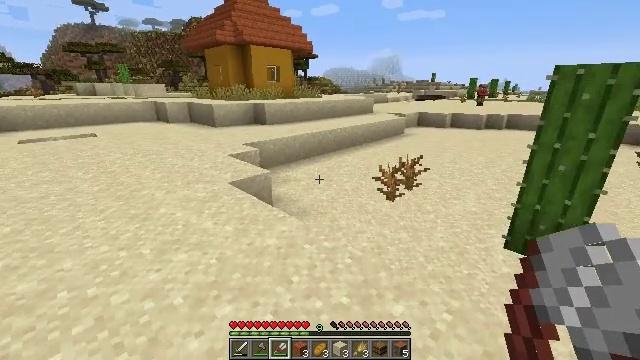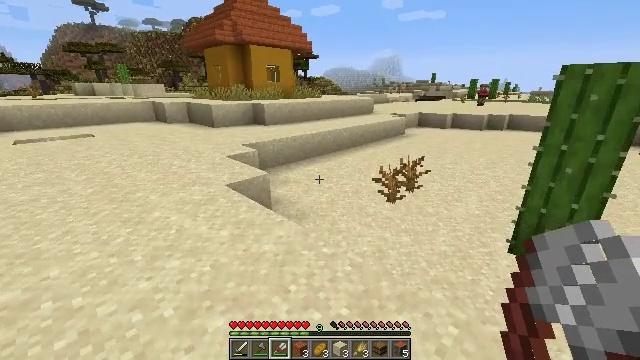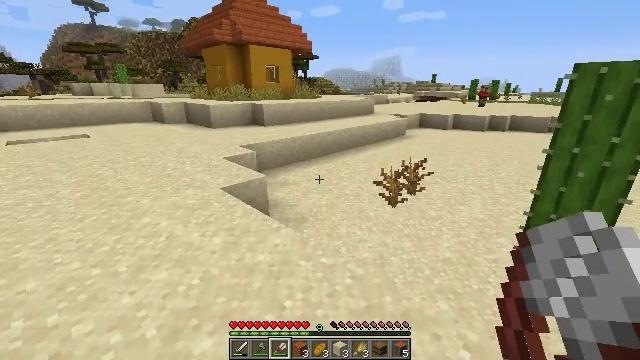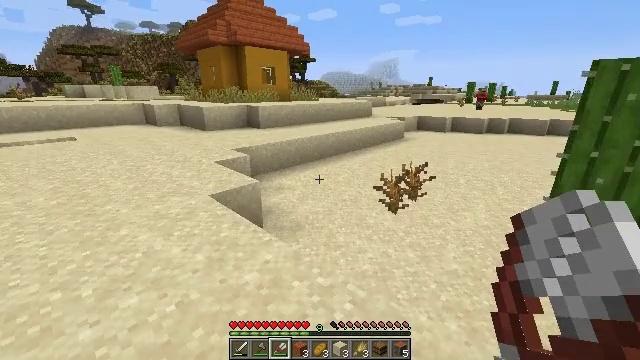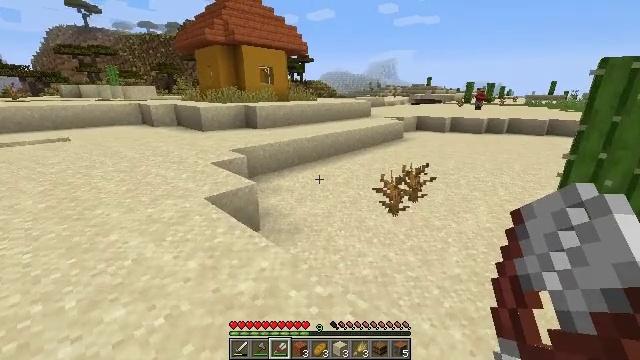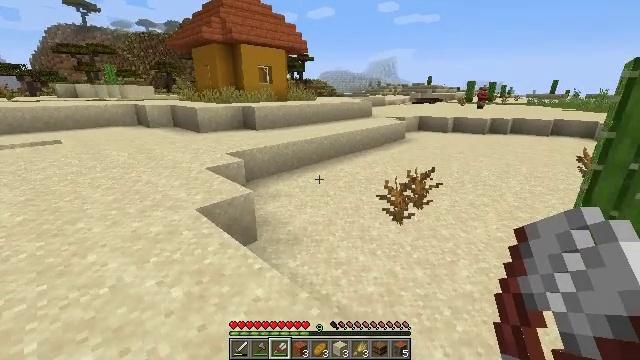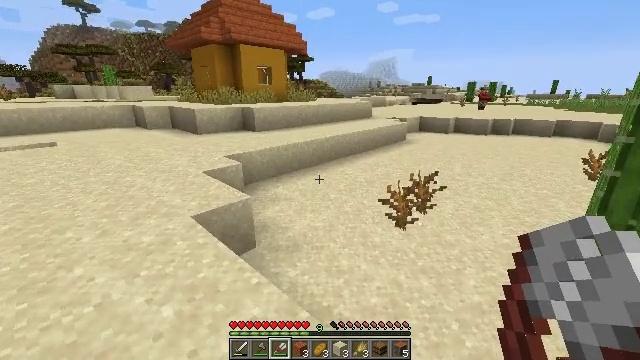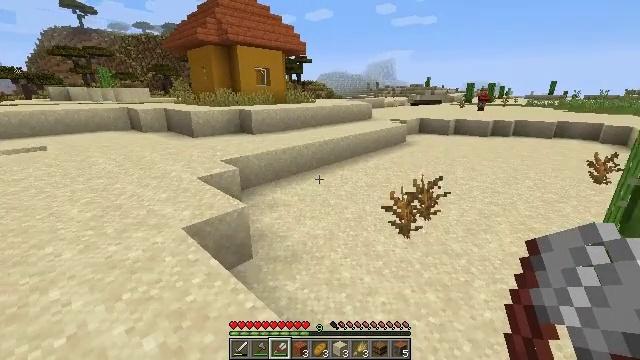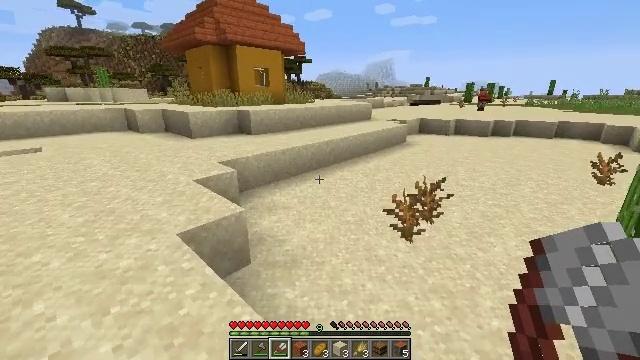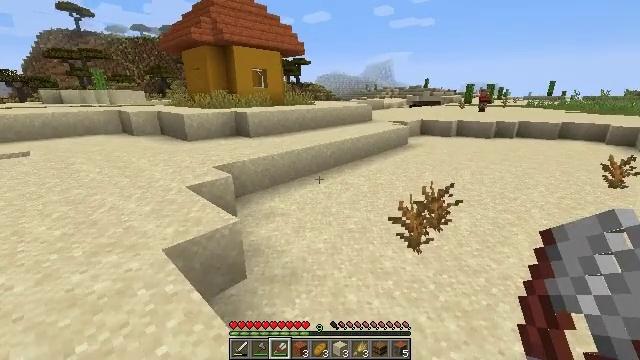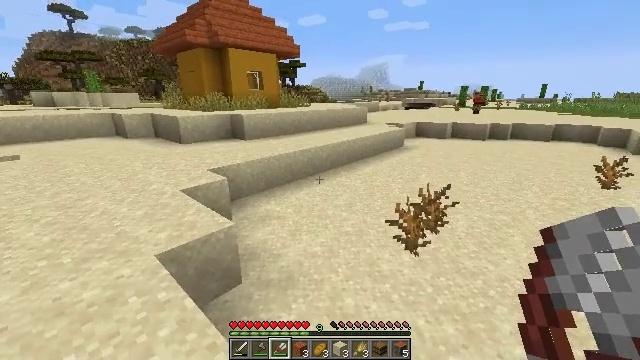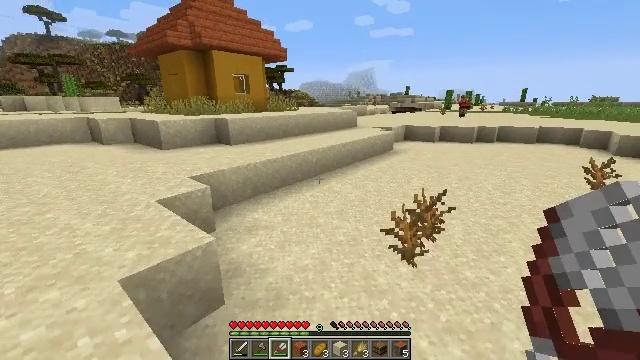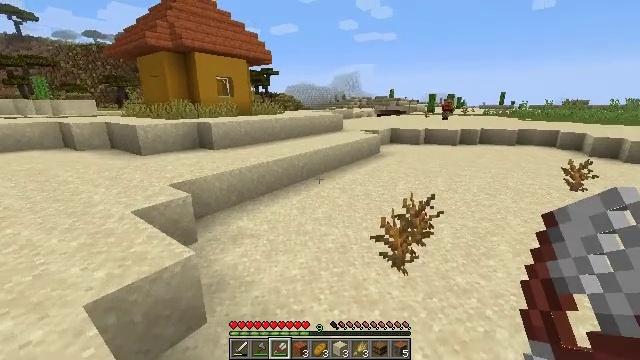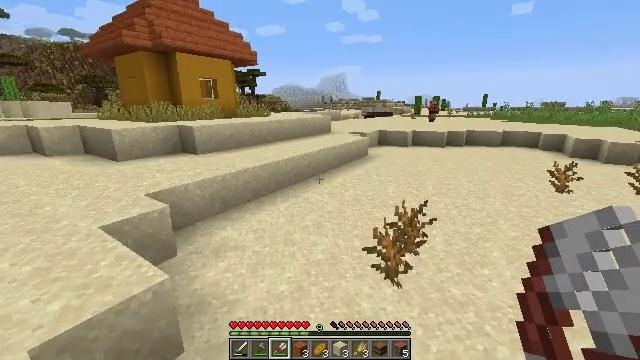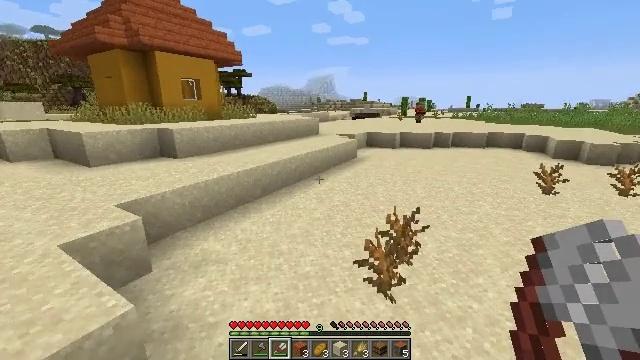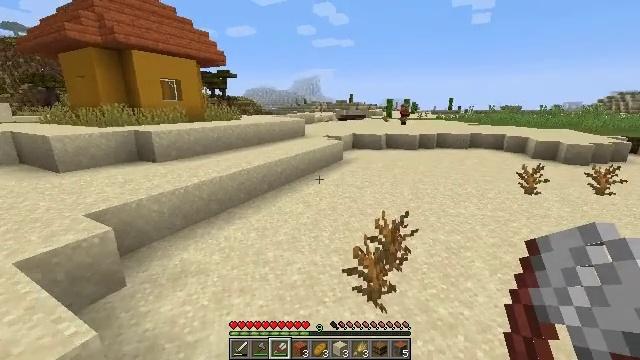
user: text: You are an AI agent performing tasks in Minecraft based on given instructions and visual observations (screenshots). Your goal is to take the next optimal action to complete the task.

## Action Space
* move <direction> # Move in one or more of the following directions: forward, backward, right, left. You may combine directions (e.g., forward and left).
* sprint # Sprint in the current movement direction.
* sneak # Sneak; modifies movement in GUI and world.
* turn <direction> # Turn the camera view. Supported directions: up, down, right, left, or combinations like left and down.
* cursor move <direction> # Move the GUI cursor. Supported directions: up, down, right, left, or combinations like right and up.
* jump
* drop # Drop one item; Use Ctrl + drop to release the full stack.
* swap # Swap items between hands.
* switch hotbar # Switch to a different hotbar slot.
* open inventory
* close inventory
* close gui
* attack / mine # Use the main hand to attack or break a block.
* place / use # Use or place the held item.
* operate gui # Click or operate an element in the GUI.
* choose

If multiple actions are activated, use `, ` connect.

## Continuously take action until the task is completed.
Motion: motion action
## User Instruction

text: Remove a bread from the inventory.
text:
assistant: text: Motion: move forward
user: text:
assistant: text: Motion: move forward
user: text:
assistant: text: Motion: move forward
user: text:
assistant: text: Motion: move forward
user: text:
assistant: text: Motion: move forward
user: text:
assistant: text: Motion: move forward
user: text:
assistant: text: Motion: move forward
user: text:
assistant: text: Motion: move forward
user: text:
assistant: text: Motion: move forward
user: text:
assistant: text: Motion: move forward
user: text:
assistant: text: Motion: move forward, turn right
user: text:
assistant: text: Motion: move forward, turn right
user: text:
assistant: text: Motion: move forward, turn right
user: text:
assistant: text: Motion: move forward, turn right
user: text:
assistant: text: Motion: move forward, turn right
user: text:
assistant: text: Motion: move forward, turn right
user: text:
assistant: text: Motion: move forward, turn right
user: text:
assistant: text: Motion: move forward, turn right
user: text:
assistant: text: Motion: move forward, turn right
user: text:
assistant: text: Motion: move forward
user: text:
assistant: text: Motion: move forward
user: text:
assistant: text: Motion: move forward
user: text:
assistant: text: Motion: move forward
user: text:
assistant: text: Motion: move forward
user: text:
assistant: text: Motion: move forward
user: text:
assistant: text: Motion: move forward
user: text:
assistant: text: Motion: move forward
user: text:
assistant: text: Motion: move forward
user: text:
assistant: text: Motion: move forward
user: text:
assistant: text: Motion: move forward